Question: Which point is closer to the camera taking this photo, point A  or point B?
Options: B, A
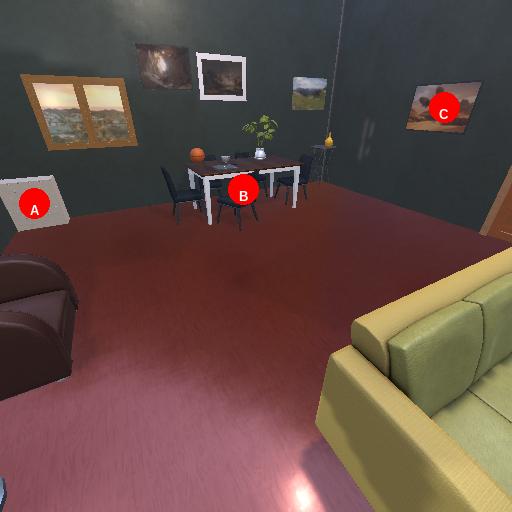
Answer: B